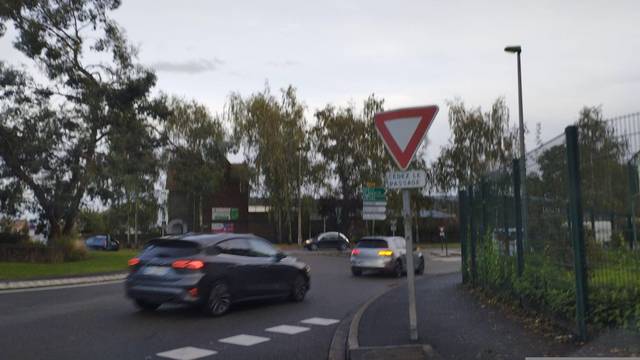
Region: France
Coordinates: 50.28, 2.814